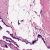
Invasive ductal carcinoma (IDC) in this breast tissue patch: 0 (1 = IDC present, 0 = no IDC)